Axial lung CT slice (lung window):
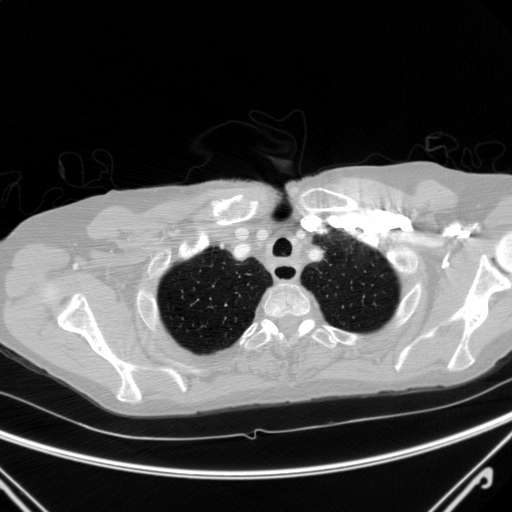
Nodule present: no